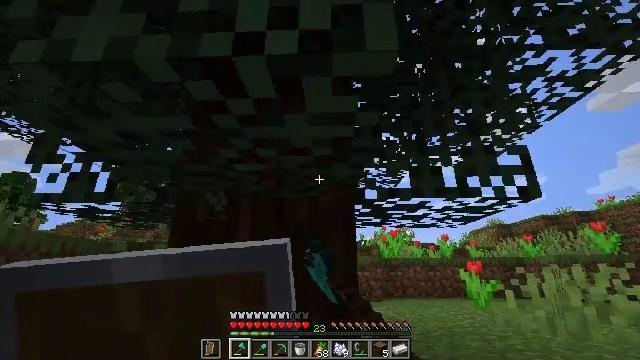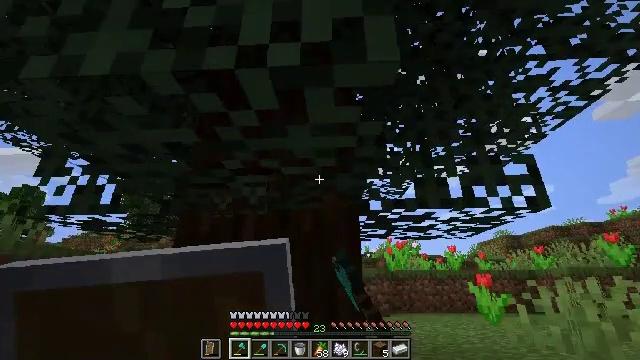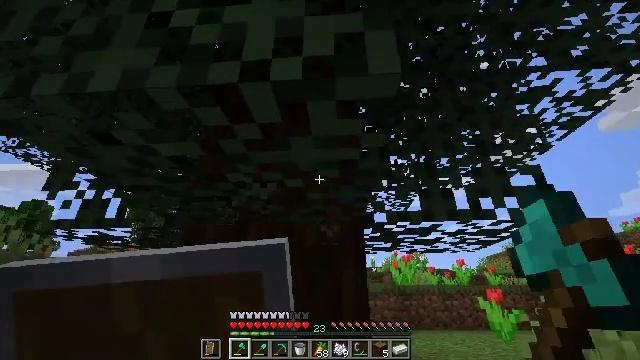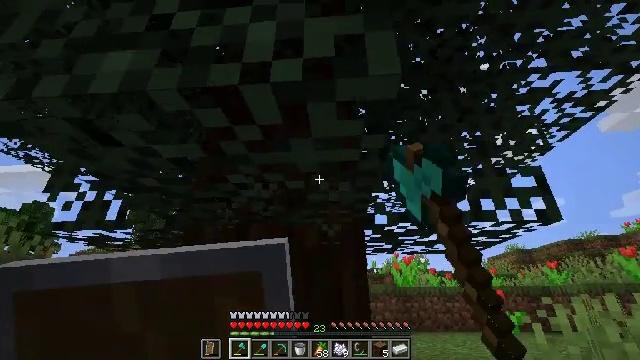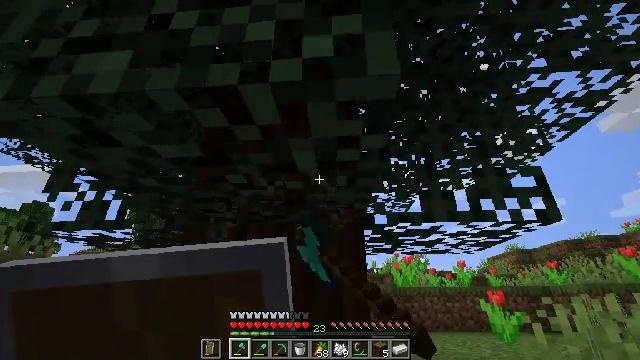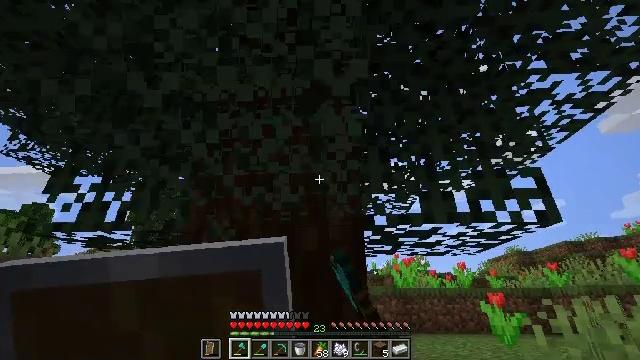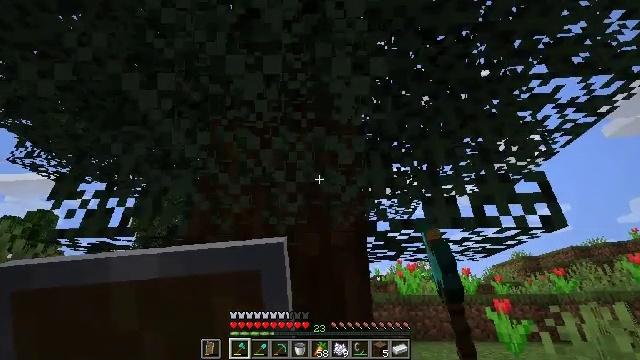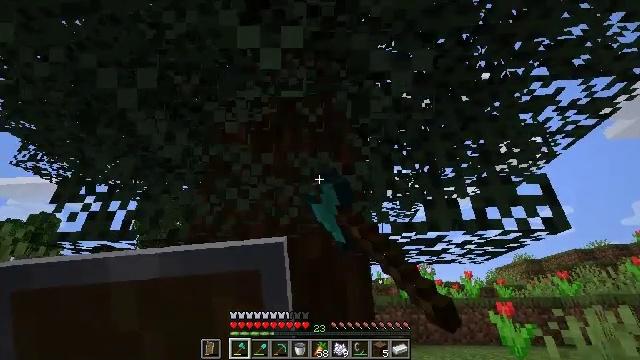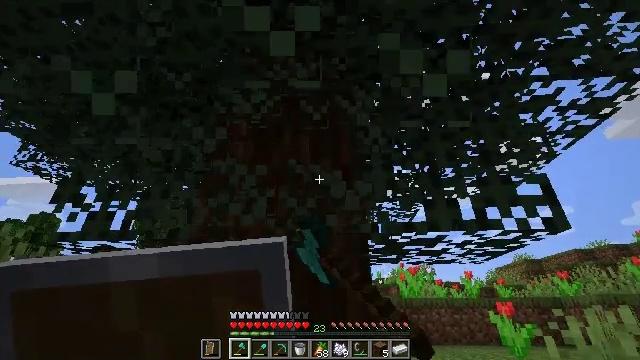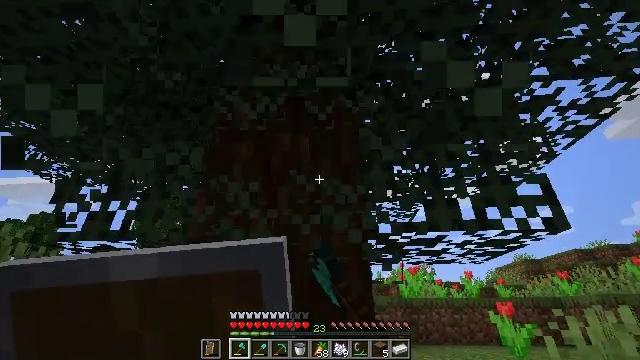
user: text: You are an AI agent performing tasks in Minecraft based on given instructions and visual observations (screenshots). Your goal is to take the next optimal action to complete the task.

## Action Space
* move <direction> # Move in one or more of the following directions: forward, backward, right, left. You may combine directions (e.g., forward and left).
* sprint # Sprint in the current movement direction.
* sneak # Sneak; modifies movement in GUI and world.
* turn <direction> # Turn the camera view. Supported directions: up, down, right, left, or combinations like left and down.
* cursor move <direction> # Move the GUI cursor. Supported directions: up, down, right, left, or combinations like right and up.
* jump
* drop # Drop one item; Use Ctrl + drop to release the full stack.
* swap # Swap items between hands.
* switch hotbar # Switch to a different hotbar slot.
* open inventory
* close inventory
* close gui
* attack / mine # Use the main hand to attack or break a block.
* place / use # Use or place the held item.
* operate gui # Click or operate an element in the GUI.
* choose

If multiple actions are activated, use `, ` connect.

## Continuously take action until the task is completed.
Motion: motion action
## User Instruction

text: Collect spruce leaves for landscaping.
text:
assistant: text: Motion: turn left and up, attack / mine
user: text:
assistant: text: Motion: turn left and up, attack / mine
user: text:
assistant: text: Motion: attack / mine
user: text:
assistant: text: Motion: attack / mine
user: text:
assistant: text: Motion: attack / mine
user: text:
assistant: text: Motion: turn up, attack / mine
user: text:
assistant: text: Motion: attack / mine
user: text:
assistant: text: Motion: attack / mine
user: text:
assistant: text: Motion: attack / mine
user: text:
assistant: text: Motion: attack / mine